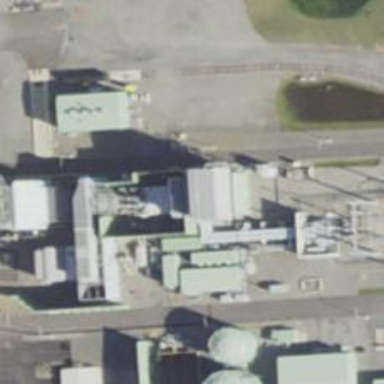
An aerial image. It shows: Gas turbine power generator.